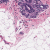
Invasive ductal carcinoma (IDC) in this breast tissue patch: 0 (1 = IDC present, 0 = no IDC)